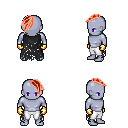
a pixel art fantasy rpg character, male body template, dark elf, purple skin, black tattered cape, white pants, red long mohawk hairstyle, gold gloves, four views (front, back, left, right), 2x2 character sprite sheet, small pixel art, hard edges, no anti-aliasing